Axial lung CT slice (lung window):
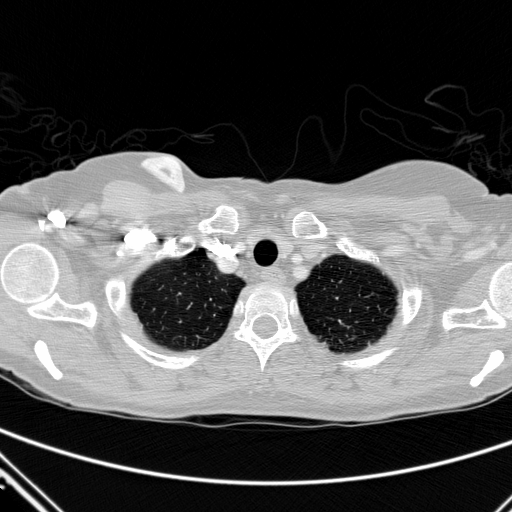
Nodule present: no